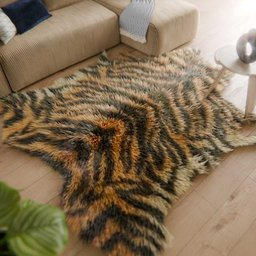
Label: decoration